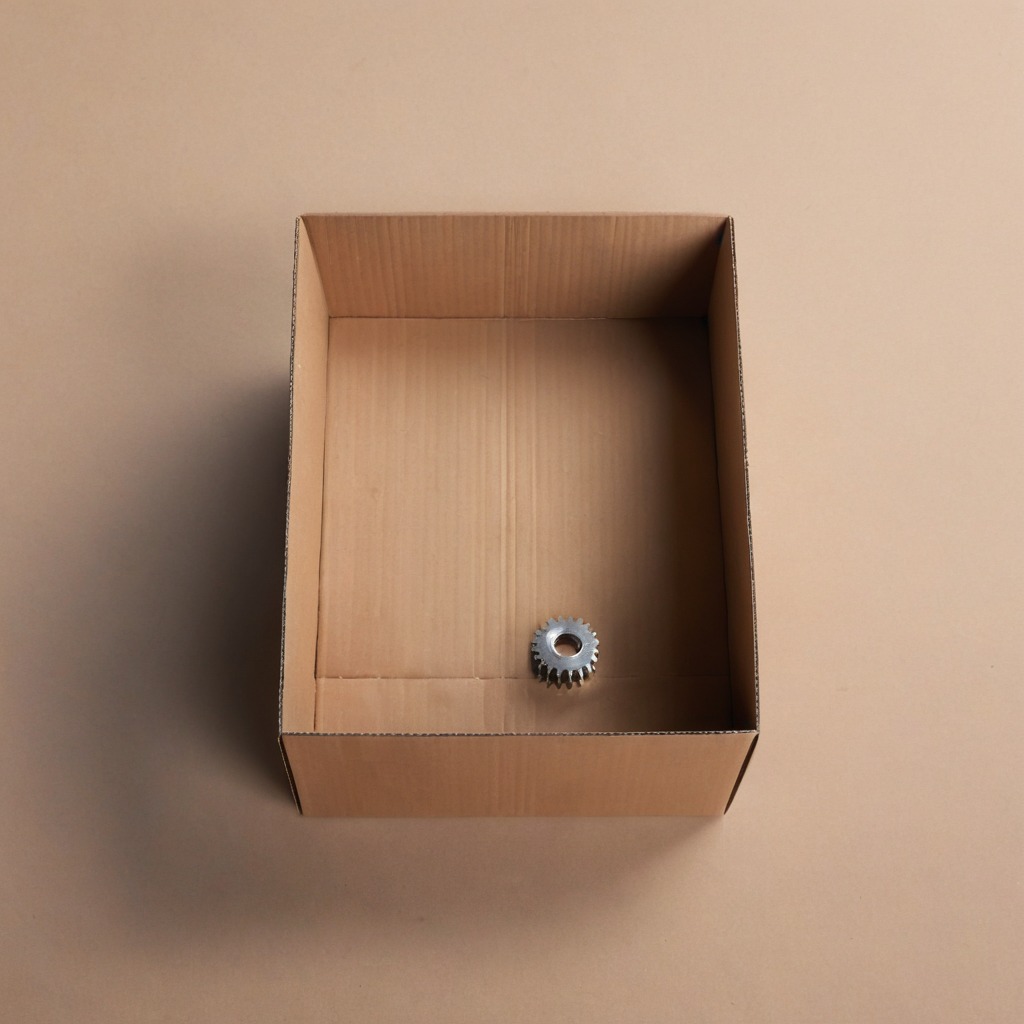
A steel gear with teeth is lying on the cardboard box surface.